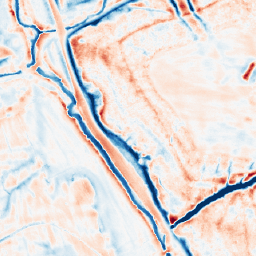
Category: edge_preserving
Decomposition family: bilateral
Decomposition parameters: d: 21
sigma_color: 25
sigma_space: 75
Upsampling method: area
Upsampling parameters: scale: 2
Upsampling scale: 2